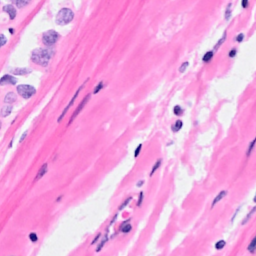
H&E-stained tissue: Breast